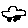
Label: car